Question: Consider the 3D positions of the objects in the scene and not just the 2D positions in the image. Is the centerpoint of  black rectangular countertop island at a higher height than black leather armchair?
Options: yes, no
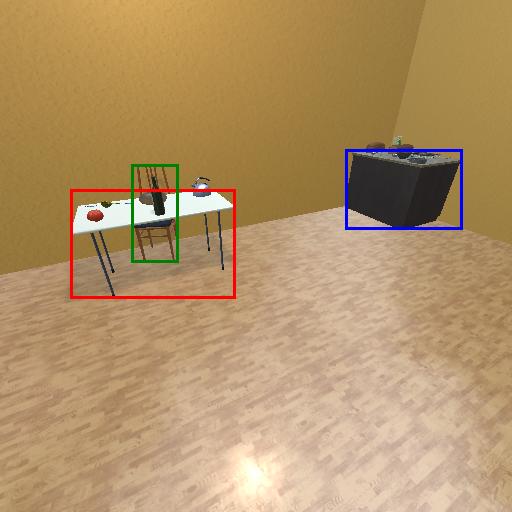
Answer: yes